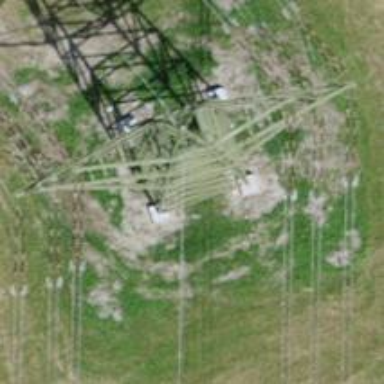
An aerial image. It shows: Power line is depicted.